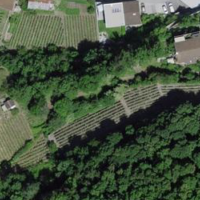
EUNIS habitat code: 50
Species observed at this site:
Corvus corone
Cyanistes caeruleus
Streptopelia decaocto
Passer domesticus
Sylvia atricapilla
Columba palumbus
Turdus merula
Luscinia megarhynchos
Parus major
Phoenicurus ochruros
Garrulus glandarius
Columba livia
Passer italiae
Phoenicurus phoenicurus
Falco tinnunculus
Delichon urbicum